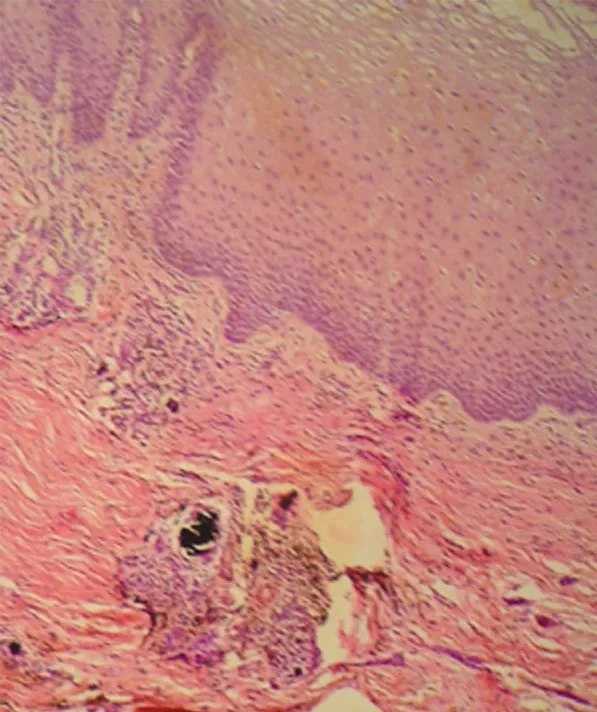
Epithelial acanthosis and brownish-black pigment deposits in the submucosal region
(arrow) (Hematoxylin and eosin, x100).
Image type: pathology (h&e)